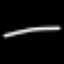
Label: line